Question: Trying to understand what's going on and how to control it. I have a "public" view for users that have not yet been authenticated, and a "home" view for users that are authenticated. Here's my route config:
'''
app.start().then(function() {
//Replace 'viewmodels' in the moduleId with 'views' to locate the view.
//Look for partial views in a 'views' folder in the root.
viewLocator.useConvention();
//configure routing
router.useConvention();
router.mapRoute('home', 'viewmodels/home', 'Test App', true);
router.mapRoute('public', 'viewmodels/public', 'Test App', true);
router.mapRoute('set/:id', 'viewmodels/set', 'Set');
router.mapRoute('folder/:id', 'viewmodels/folder', 'Folder');
router.mapRoute('api', 'viewmodels/api', 'API Reference');
router.mapRoute('error', 'viewmodels/error', 'Error', false);
app.adaptToDevice();
//Show the app by setting the root view model for our application with a transition.
if (dataservice.isAuthenticated() === true) {
app.setRoot('viewmodels/shell', 'entrance');
router.navigateTo('home');
} else {
app.setRoot('viewmodels/public');
router.navigateTo('#/public');
}
router.handleInvalidRoute = function (route, params) {
logger.logError('No route found', route, 'main', true);
router.navigateTo('#/error');
};
});
'''
When I run the app for the first time, I'm not authenticated, and I get an error:
'''
Uncaught TypeError: Cannot call method 'lookupRoute' of undefined
'''
Originating from the ''router.navigateTo('#/public');'' line.
Then when I try to click the login button, I get the same error from this:
'''
define(['durandal/app', 'durandal/plugins/router', 'services/dataservice'], function (app, router, dataservice) {
var publicViewModel = function () {
self.logIn = function () {
app.setRoot('viewmodels/shell');
router.navigateTo('#/home');
};
'''
But the content loads correctly. When I navigate to a particular page by clicking, say to /folder/2, and then change the url to /folders/2 (invalid), I get "route not found" in my log, as expected, but I run into a few other issues:
1. I don't get the error page, or any errors (as I think I should, per my handleInvalidRoute)
2. If I click on something else, the url doesn't change, and new content isn't loaded, again with no errors.
I think I'm breaking routing somehow, but I'm not sure how. How can I correct the above issues?
Screen:

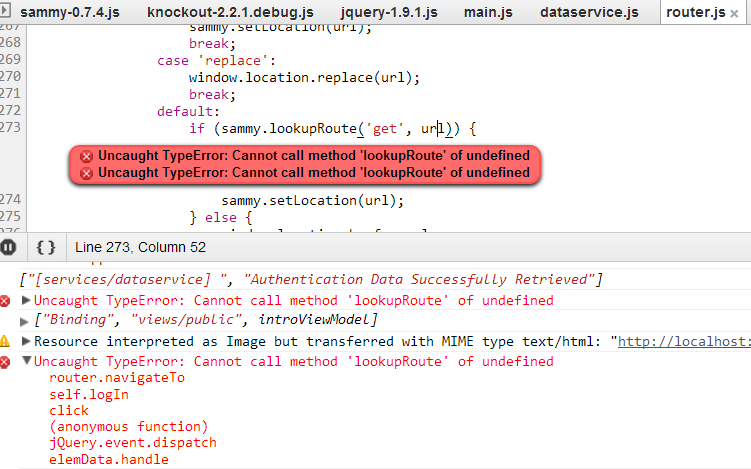
Answer: I suspect calling navigateTo where you are might be too soon for some reason. To test this theory try move this code.
'''
if (dataservice.isAuthenticated() === true) {
app.setRoot('viewmodels/shell', 'entrance');
router.navigateTo('home');
} else {
app.setRoot('viewmodels/public');
router.navigateTo('#/public');
}
'''
into an "activate" method on your publicviewmodel, and in the main.js just leave this:
'''
app.setRoot('viewmodels/public');
'''
I believe on your viewmodel for the root you need a router property. So modify your public viewmodel to add one:
'''
define(['durandal/app', 'durandal/plugins/router', 'services/dataservice'], function (app, router, dataservice) {
var publicViewModel = function () {
self.router = router;
self.logIn = function () {
app.setRoot('viewmodels/shell');
router.navigateTo('#/home');
};
'''
(where do you define self though?)